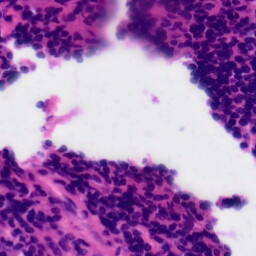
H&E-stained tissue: Tonsil